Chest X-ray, PA view. Patient: 46 years old, sex M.
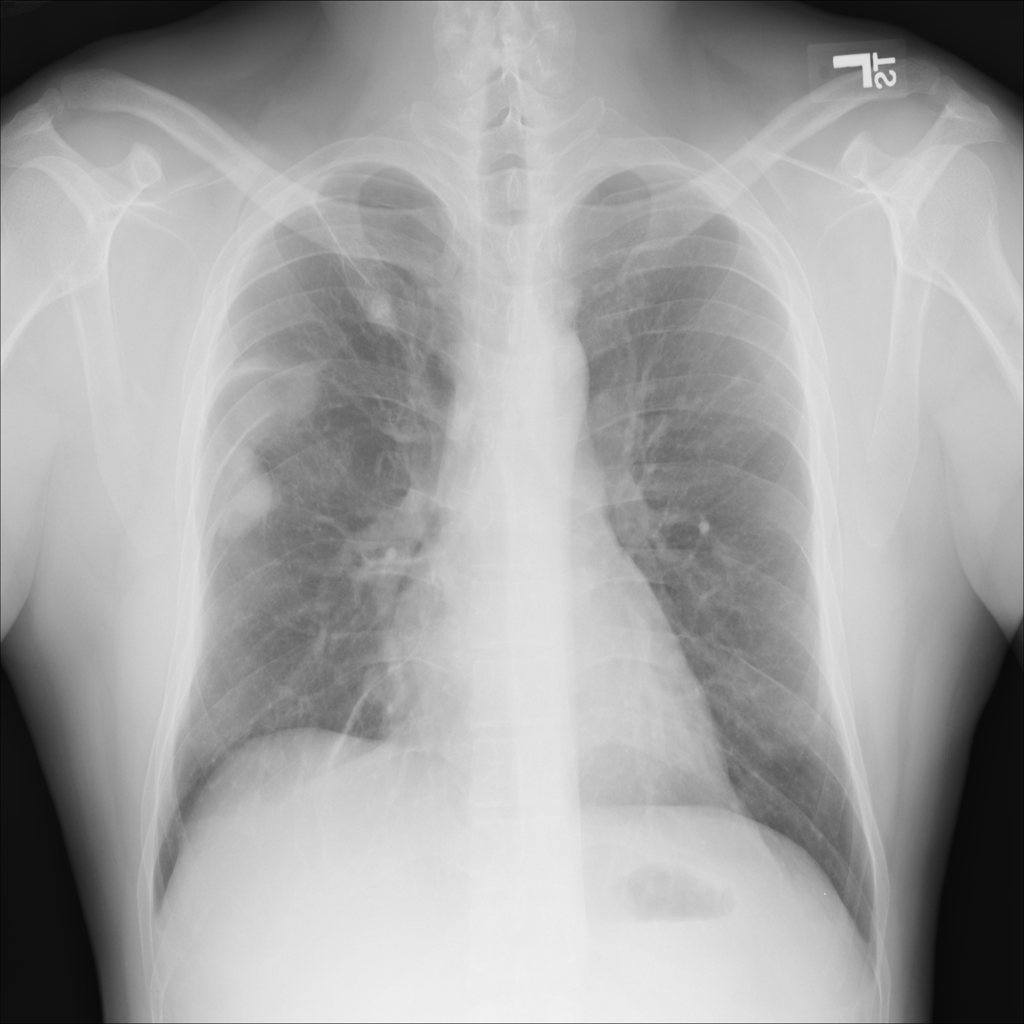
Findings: Nodule